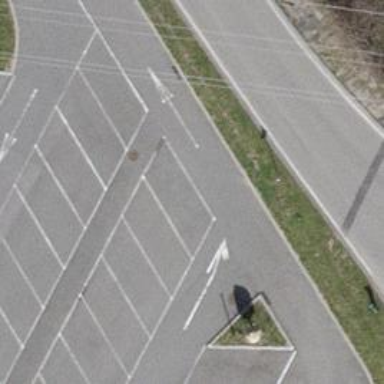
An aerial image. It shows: Road serving as parking aisle.